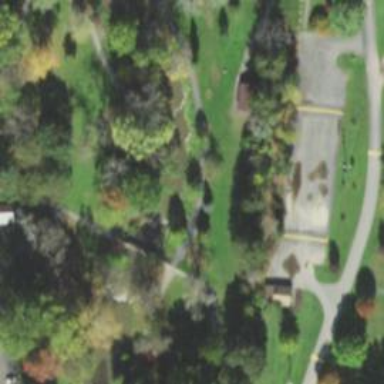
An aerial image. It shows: Path leading to bridge.